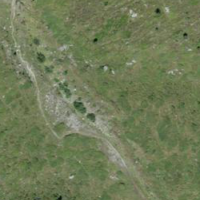
EUNIS habitat code: 26
Species observed at this site:
Zootoca vivipara
Lasiommata maera
Boloria titania